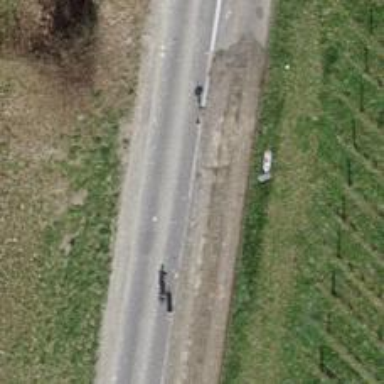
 featuring cycle track on the left side."